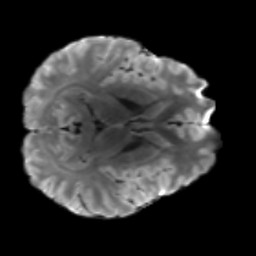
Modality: T2w
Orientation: axial
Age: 24
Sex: female
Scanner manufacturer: siemens
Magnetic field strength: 3 T
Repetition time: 3.5 s
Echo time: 0.086 s